Question: I have some troubles with recursive method for depth first search algorithm implementation. Here's the binary tree photo:

The method works well with the right side of the tree (55, 89, 144), but it returns nil when it comes to the left side, even though it puts "yes". So, what's wrong with the code? The node is an instance of Node class that has value (integer) and links to the left and right child (other instances of Node class) which is nil if it doesn't have the child from that side.
Here's the method code:
'''
def depth_first_search(node, target)
if node.value == target
puts "yes"
return node
end
depth_first_search(node.child_left, target) if node.child_left
depth_first_search(node.child_right, target) if node.child_right
end
'''
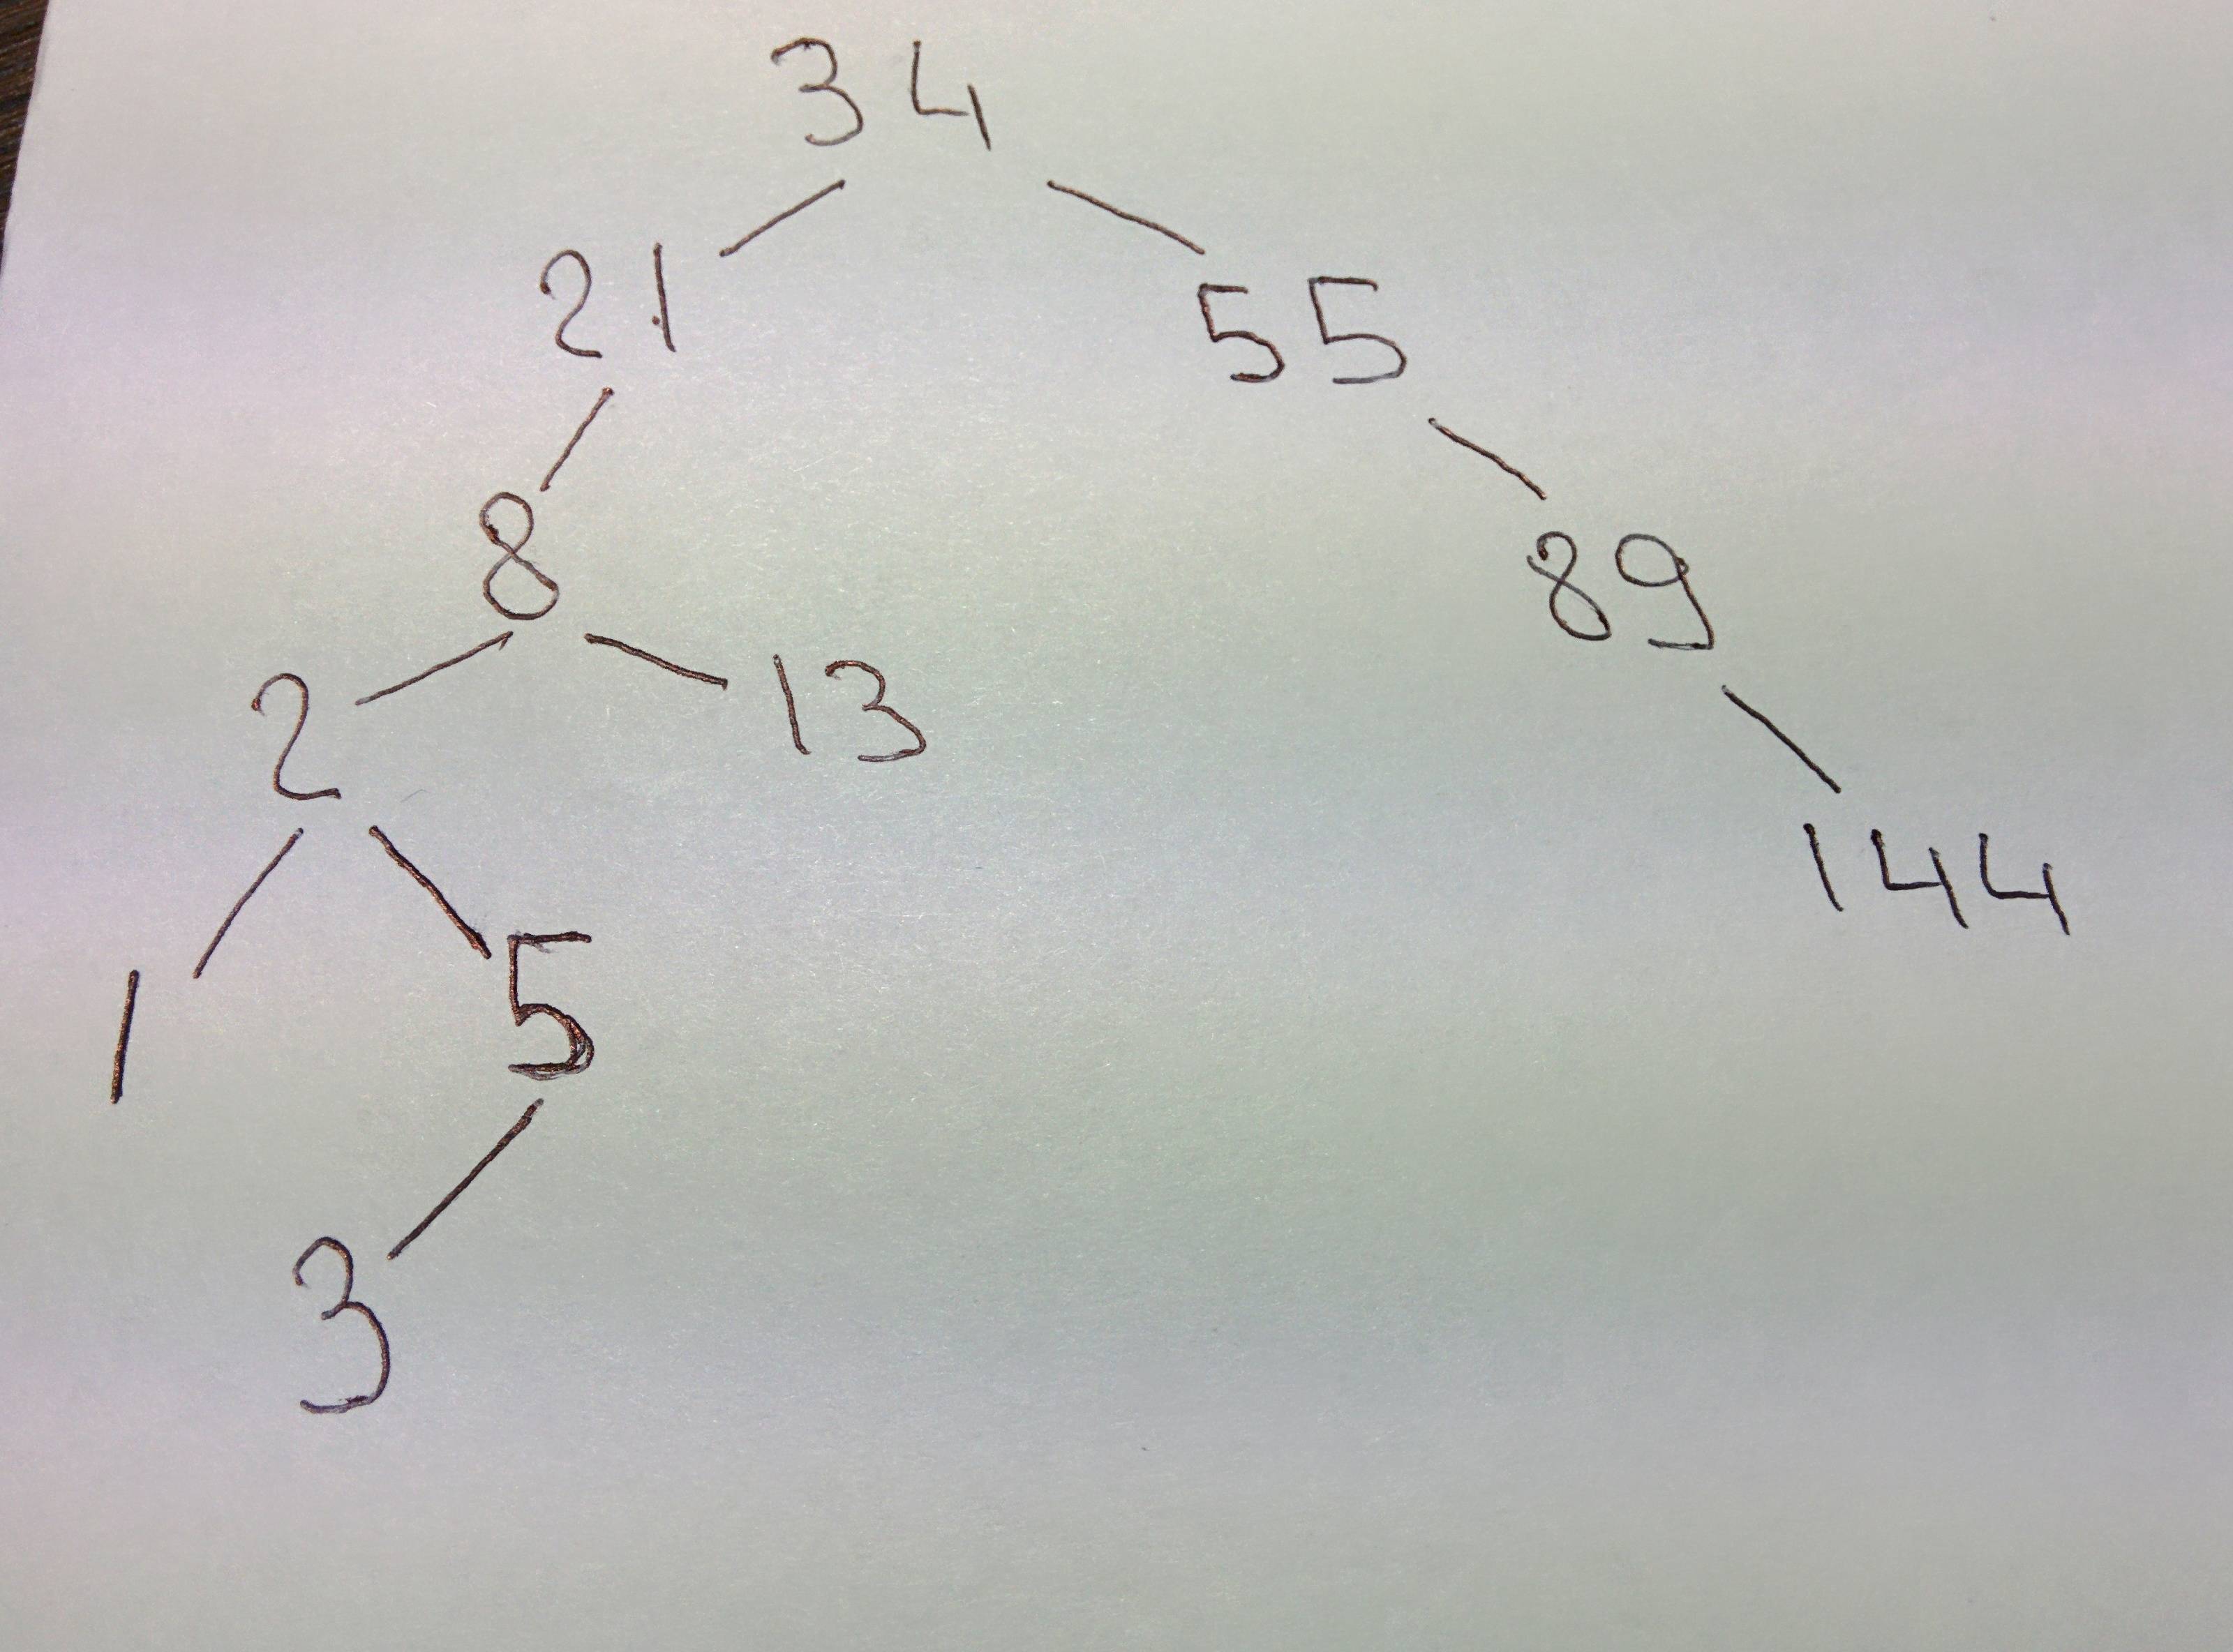
Answer: Because 'depth_first_search(node.child_left, target)' isn't the last line of your method, its value will never be returned. You need to return its value if its value is not 'nil'. Here is an example of one way to solve your problem:
'''
def depth_first_search(node, target)
if node.value == target
puts "yes"
return node
end
left = depth_first_search(node.child_left, target) if node.child_left
right = depth_first_search(node.child_right, target) if node.child_right
left or right
end
'''
Note that this example will search the right subtree even if the correct node is found on the left subtree, which is inefficient.